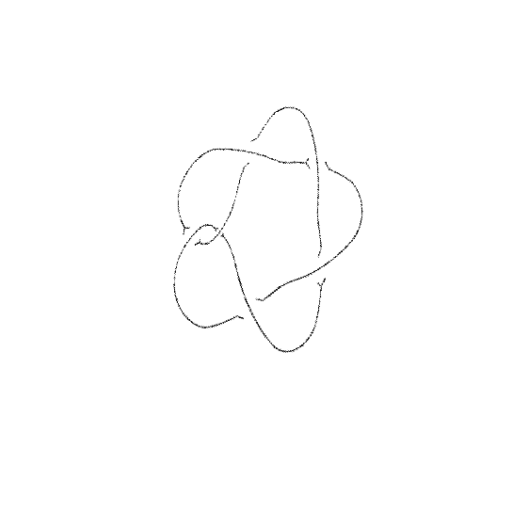
Crossing number: 6